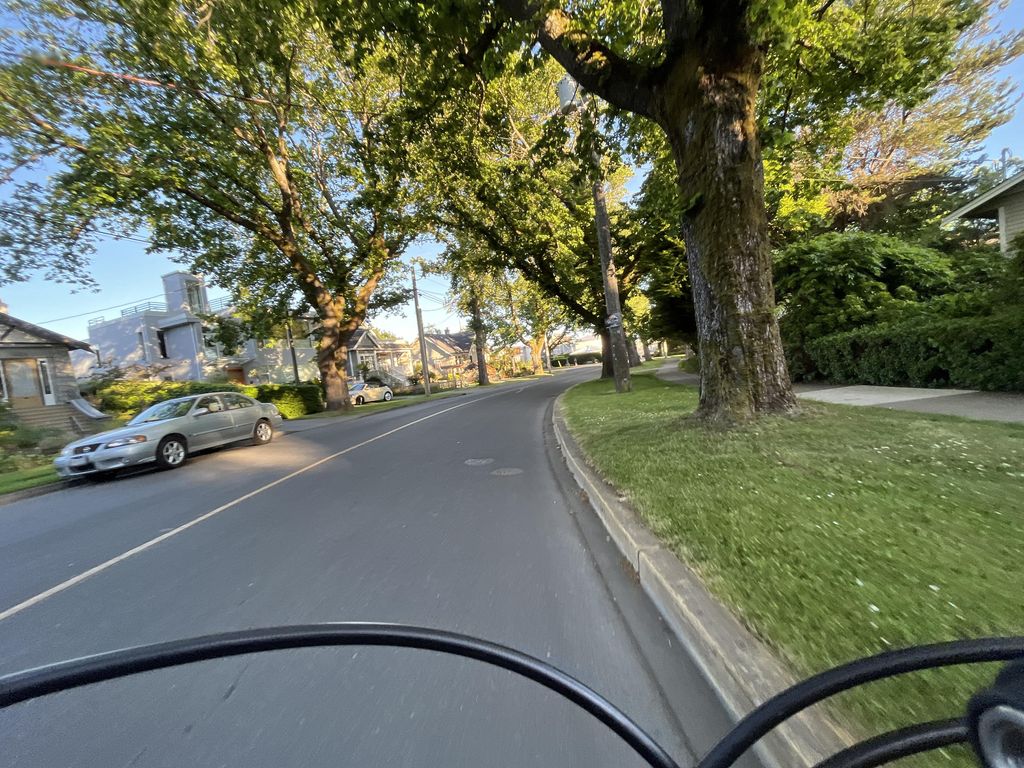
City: victoria